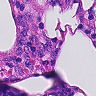
Metastatic tissue present: no